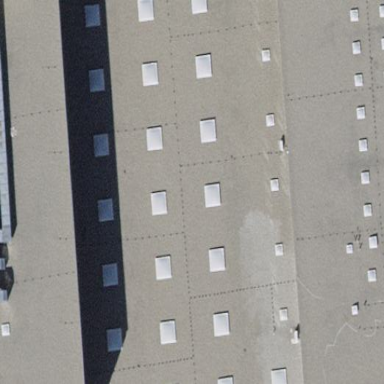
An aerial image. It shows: Office building with flat roof.